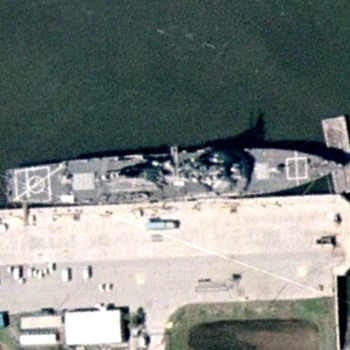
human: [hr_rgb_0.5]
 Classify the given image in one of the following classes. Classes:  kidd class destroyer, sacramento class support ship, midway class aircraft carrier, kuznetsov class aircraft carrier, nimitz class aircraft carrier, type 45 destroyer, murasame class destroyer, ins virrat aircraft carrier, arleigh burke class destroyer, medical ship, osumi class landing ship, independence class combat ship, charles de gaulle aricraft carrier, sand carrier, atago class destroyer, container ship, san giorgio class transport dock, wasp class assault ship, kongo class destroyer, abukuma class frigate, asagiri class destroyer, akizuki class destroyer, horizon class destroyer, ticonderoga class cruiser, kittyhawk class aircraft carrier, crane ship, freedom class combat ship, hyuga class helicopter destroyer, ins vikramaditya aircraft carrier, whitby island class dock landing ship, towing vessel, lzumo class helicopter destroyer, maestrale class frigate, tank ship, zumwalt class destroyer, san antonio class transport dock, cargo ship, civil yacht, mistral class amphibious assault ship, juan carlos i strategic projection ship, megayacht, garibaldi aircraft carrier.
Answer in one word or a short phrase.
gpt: Arleigh Burke class destroyer